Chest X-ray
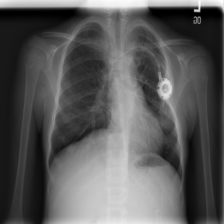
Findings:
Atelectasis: negative
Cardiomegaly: negative
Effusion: negative
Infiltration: negative
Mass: negative
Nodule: negative
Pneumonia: negative
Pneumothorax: negative
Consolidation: negative
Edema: negative
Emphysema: negative
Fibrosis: negative
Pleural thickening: negative
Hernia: negative